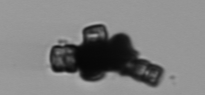
Label: Delphineis